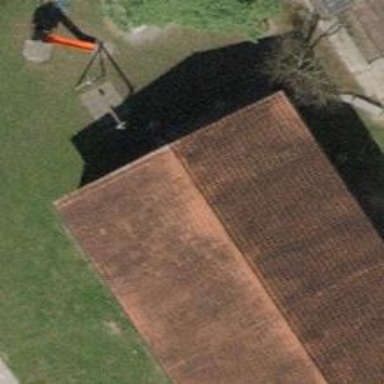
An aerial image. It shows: Kindergarten.